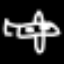
Label: airplane